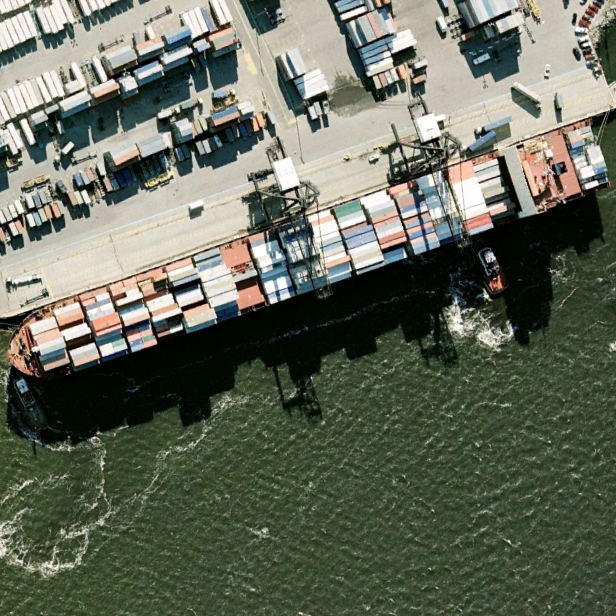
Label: civil